Question: My project have more than one pages. Suppose in one page user need to add new control it may be any controls , User has this to configure this control.My project has one page ,there user create this custom control for specific page.In configuration page User defined bellow information
'''
1)Control type.
2)control datasource
3)ControlDisplay properties
4)Control transaction stored tables and columns(table and column's are already created).
5)In UI ,Store custom control view position related information.
6)Custom control action method(suppose user set textbox ,it's show sum of two column of any
'''
specific table ,user must define the action procedure)
To serve above information I use bellow tables but those tables stored information failed to fulfill my requirement

Please don't show me syntax like bellow,i know how to add dynamic controls in ui,I need to store control related information in db ,then base on those information need to create control.Help me to store control related information's like action/method procedure, view position on ui,control view information ,control datasource etc,in a word control related all information
'''
Button button1=new Button();
button1.Text="dynamic button";
button1.Left=10; button1.Top=10; //the button's location
this.Controls.Add(button1);
'''
Need help to set custom control and control related information ,if anybody have better idea or any type of suggestion to solve this issue ,I will be thank full to him for his valuable information ,any type of information will be acceptable .If have any query please ask ,thanks in advanced.
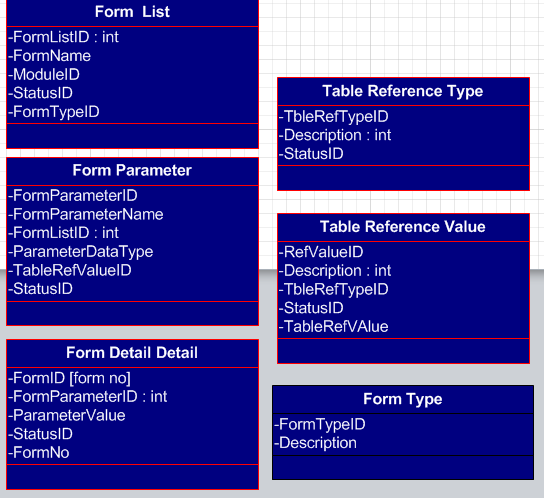
Answer: - 'textbox1.Text''Request.Form'